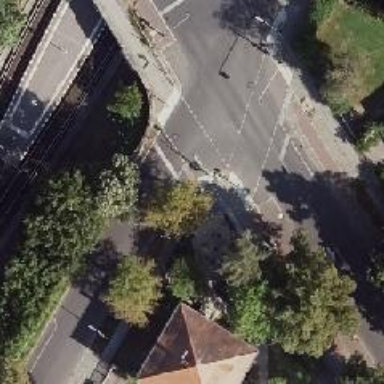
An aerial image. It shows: Road with traffic signals.